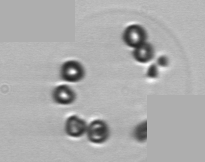
Label: Phaeocystis